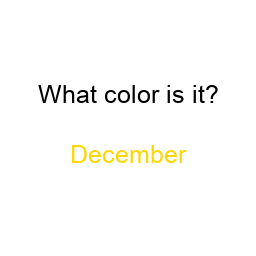
Color: gold
Background color: white
Question text color: black